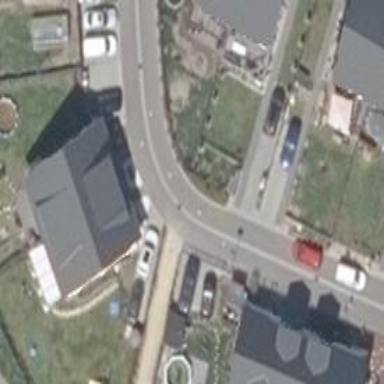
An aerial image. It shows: Footway along the road.